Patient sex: M
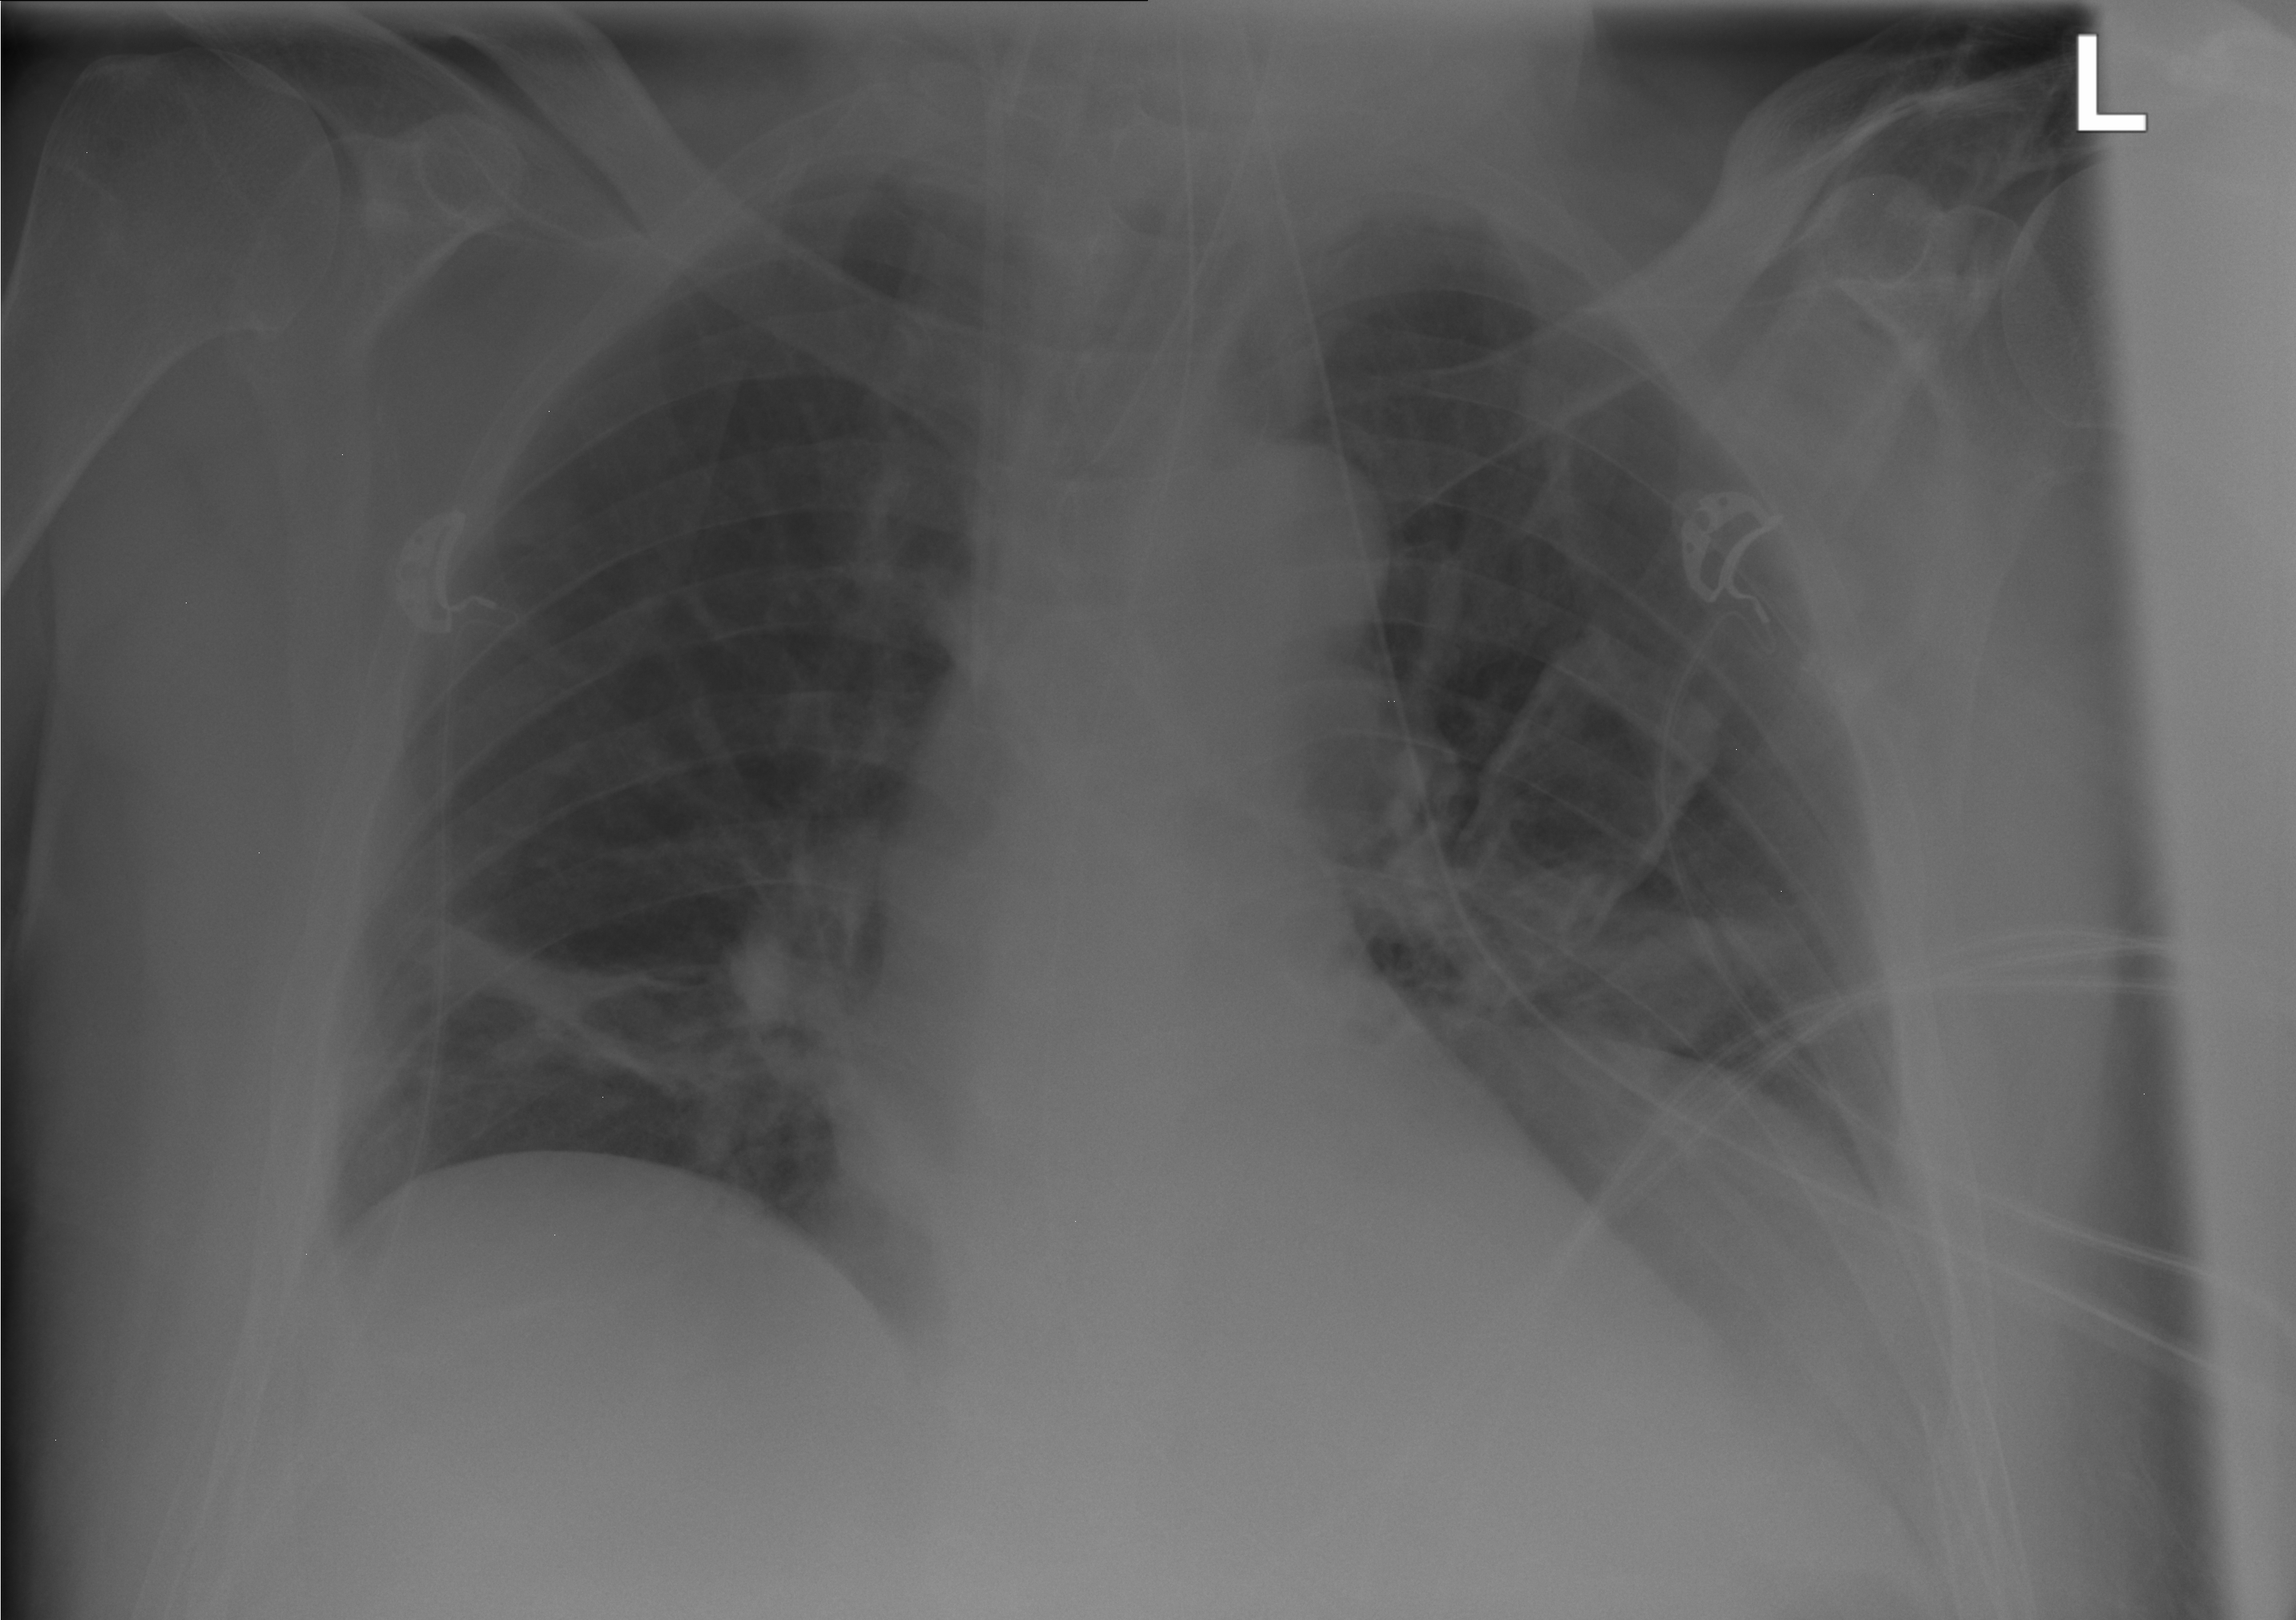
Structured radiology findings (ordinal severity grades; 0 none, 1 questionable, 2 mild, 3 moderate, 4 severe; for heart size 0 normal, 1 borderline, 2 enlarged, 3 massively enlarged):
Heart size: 0
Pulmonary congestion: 0
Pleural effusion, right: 0
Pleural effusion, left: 0
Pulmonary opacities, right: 0
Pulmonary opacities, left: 0
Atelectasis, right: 2
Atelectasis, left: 3